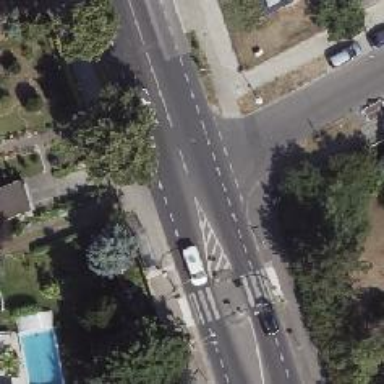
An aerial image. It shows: Secondary road with asphalt surface. It has separate sidewalks on both sides and dedicated cycle lanes. The lanes are marked with lane markings.